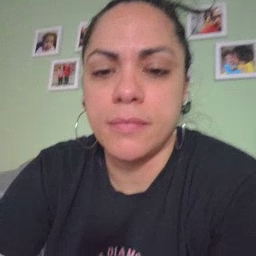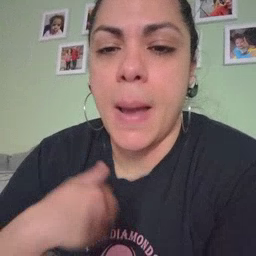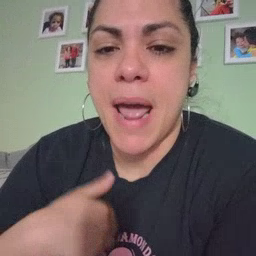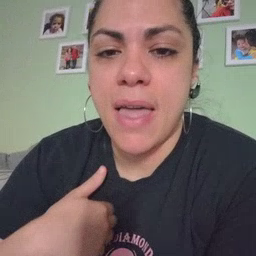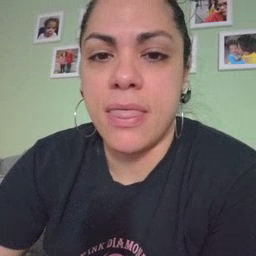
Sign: bath